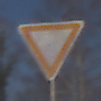
Verkehrszeichen: VorfahrtGewaehren
Umgebung: Outdoor, Nature
Tageszeit: MorningAfternoon
Wetter: PartlyCloudy
Licht: Natural
Jahreszeit: Winter
Kontrast: HighContrast